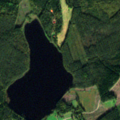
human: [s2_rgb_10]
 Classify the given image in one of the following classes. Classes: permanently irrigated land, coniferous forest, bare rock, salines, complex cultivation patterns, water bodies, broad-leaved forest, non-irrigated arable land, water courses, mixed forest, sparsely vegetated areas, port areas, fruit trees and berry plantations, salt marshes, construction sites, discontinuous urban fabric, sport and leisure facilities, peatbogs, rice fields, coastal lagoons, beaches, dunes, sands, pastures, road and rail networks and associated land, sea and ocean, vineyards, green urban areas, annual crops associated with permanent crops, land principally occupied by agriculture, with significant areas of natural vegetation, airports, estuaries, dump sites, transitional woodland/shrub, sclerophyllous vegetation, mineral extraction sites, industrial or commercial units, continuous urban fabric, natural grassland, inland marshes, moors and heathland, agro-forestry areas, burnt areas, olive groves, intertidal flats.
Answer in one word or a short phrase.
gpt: land principally occupied by agriculture, with significant areas of natural vegetation, coniferous forest, water bodies